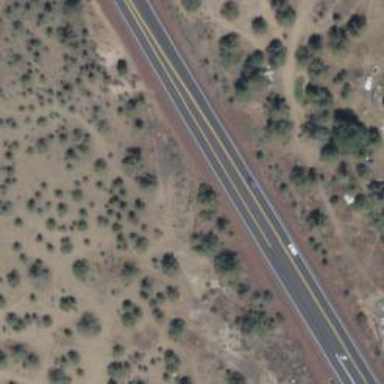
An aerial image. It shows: Asphalt road designated as trunk highway.